Aerial crown-view tile of a tropical tree (Barro Colorado Island, Panama), acquired 20250818:
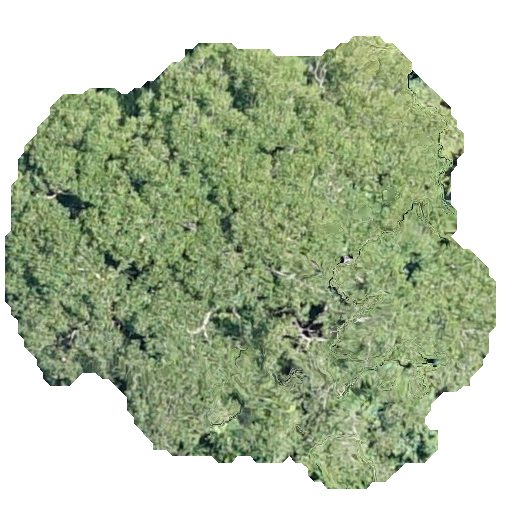
Species: Astronium graveolens
GBIF accepted scientific name: Astronium graveolens
Crown area: 236.038 m²